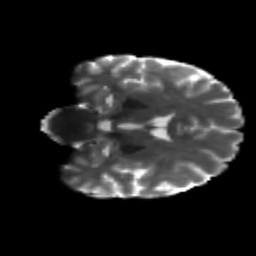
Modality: T2w
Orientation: coronal
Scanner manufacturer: siemens
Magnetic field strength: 3 T
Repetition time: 4.16 s
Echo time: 0.0806 s